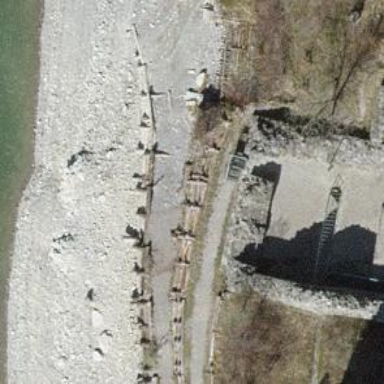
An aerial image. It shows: Metal steps along the road.